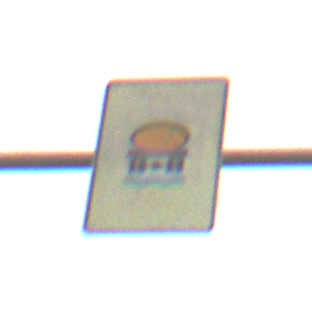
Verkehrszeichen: FahrzeugeMitWassergefaehrdenderLadungOhnePfeilsymbol
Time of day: Midday
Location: Outdoor (Suburban)
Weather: Overcast
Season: NotSpecified
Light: Natural